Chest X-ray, PA view. Patient: 44 years old, sex F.
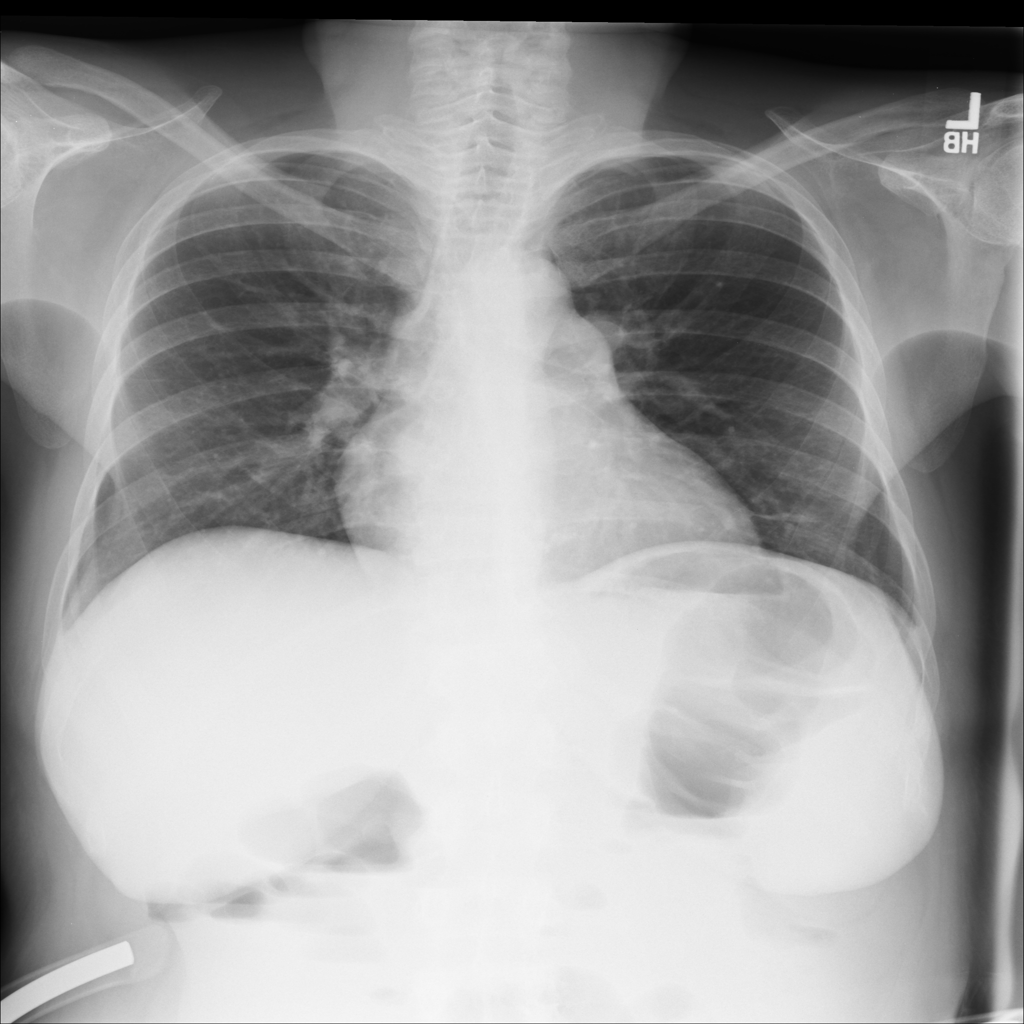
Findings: No Finding